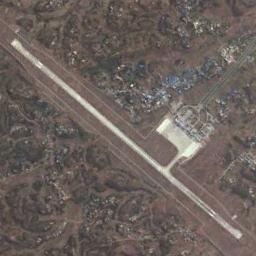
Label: airport